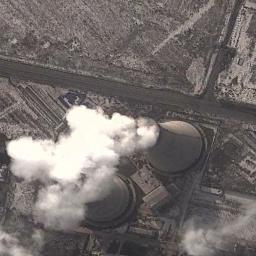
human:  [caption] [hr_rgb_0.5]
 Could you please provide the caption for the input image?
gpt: There are two steaming cooling towers in a thermal power station .

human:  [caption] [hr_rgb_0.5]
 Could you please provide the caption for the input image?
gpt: Here are two thermal power stations that are emitting smoke .

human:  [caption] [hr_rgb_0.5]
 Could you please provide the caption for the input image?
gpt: Many buildings are near the thermal power station .

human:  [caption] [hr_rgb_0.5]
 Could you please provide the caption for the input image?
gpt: The thermal power station is on the bare land with white mist above .

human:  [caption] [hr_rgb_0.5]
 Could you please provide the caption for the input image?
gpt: There are two chimneys smoking on the thermal power station .